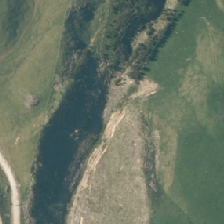
Land cover: harvested_forest